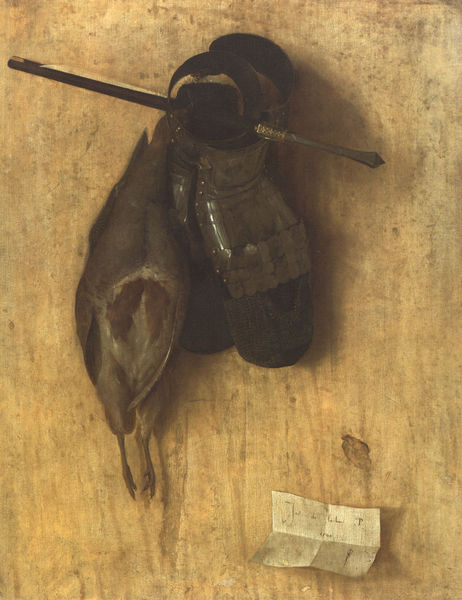
Titel: Stilleben mit Rebhuhn, Eisenhandschuhen und Armbrustbolzen
Künstler: Jacopo de’ Barbari
Institution: München, Bayrische Staatsgemäldesammlungen
Schlagwörter: flügel, vogel, handschuh, holz, wand, taube, tot, realismus, stillleben, schrift, papier, blut, hängen, zettel, rüstung, maserung